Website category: university
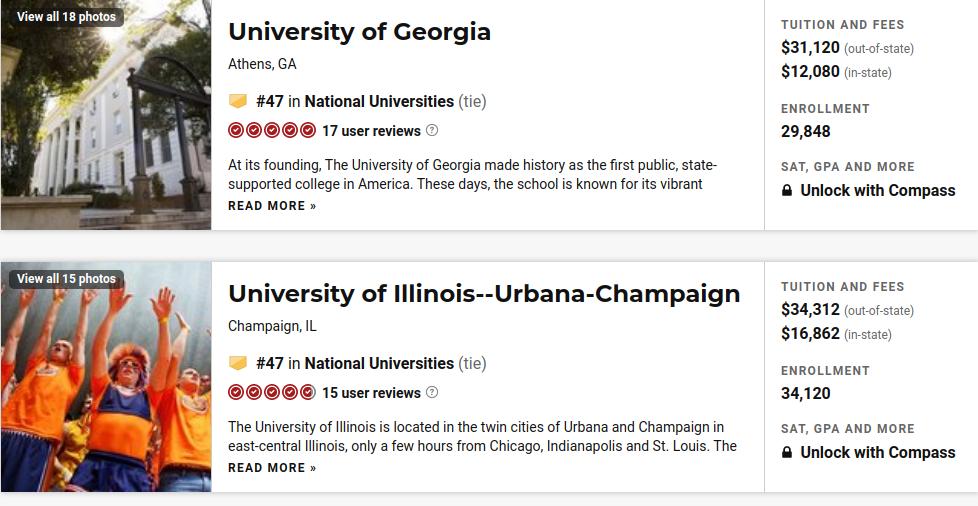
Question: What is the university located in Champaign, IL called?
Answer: University of Illinois--Urbana-Champaign

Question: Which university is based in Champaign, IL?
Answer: University of Illinois--Urbana-Champaign

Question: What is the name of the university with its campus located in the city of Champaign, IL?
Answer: University of Illinois--Urbana-Champaign